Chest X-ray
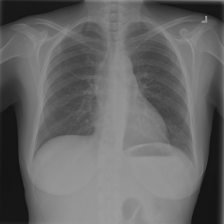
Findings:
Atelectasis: negative
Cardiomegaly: negative
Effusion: negative
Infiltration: negative
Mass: negative
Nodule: negative
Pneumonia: negative
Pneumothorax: negative
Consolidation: negative
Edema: negative
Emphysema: negative
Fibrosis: negative
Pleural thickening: negative
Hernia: negative